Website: macys
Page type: billing-address
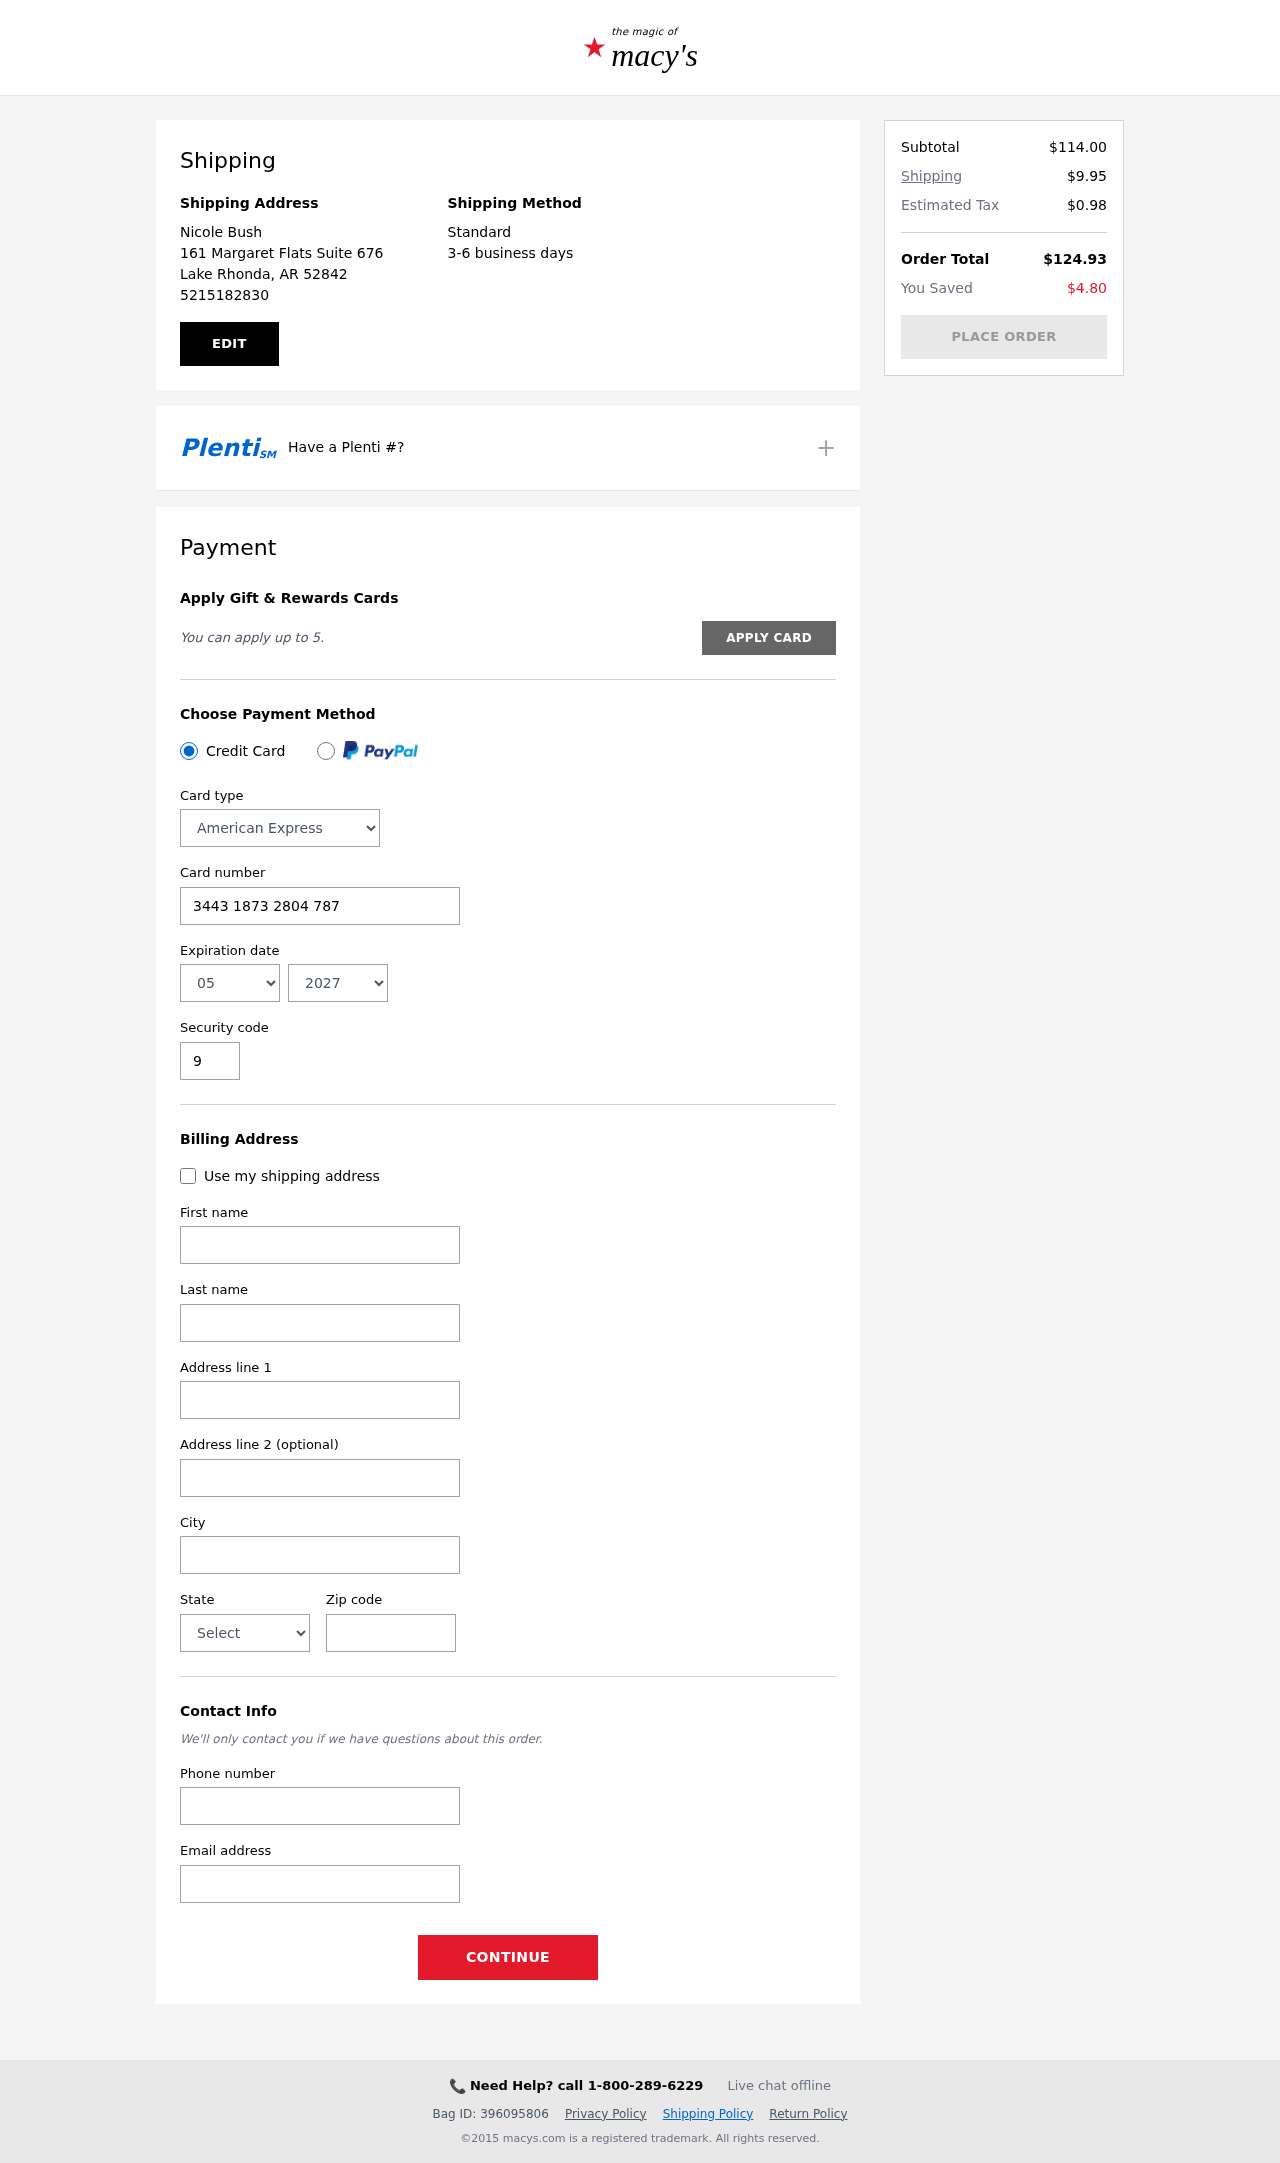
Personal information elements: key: PII_CARD_CVV
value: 9977
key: PII_CARD_EXPIRY_MONTH
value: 05
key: PII_CARD_EXPIRY_YEAR
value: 27
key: PII_CARD_NUMBER
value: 3443 1873 2804 787
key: PII_CARD_TYPE
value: American Express
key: PII_CITY
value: Lake Rhonda
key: PII_CITY_STATE_ZIP
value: Lake Rhonda, AR 52842
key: PII_EMAIL
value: nicolebush@gmail.com
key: PII_FIRSTNAME
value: Nicole
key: PII_FULLNAME
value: Nicole Bush
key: PII_LASTNAME
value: Bush
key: PII_PHONE
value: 5215182830
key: PII_POSTCODE
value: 52842
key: PII_STATE
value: Arkansas
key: PII_STREET
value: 161 Margaret Flats Suite 676
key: PII_STREET2
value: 07850 Suarez Heights
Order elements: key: ORDER_SUBTOTAL
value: $114.00
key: ORDER_SHIPPING_COST
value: $9.95
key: ORDER_TAX
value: $0.98
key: ORDER_TOTAL
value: $124.93
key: ORDER_SAVINGS
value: $4.80